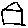
Label: house